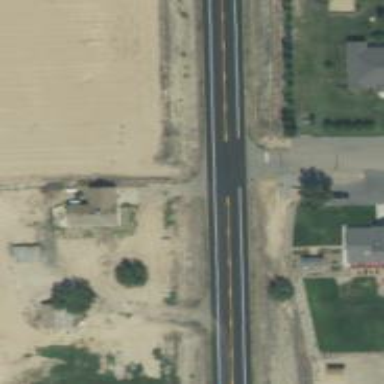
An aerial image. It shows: Secondary road with asphalt surface and grade 1 tracktype.